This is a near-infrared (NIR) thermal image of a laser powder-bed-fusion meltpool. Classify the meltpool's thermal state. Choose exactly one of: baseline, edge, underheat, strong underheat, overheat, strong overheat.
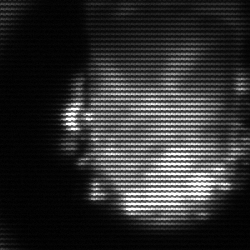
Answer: baseline